Question:
this is how my form behave when i insert several tags but i want it to be like the one of this site. As you can see the scroll bar appears and a new is created. how can i keep everything on the same row?
<URL>
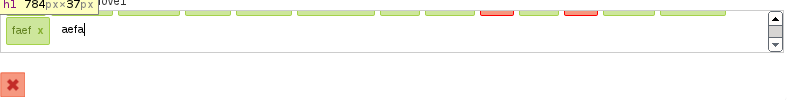
Answer: The problem is that an height is defined, so the containing '<div />' keeps its height and a scrollbar appears.
In the css, remove the height rule for the class .taginput:
'''
div.tagsinput {
border:1px solid #CCC;
background: #FFF;
padding:5px;
width:300px;
/*height:100px;*/
overflow-y: auto;
}
'''
The plugin also has a default value of 100px so you have to set the option when initializing:
'''
$('#tagbox_a_1').tagsInput({ height: 'auto' });
'''
Here's a <URL> to illustrate.